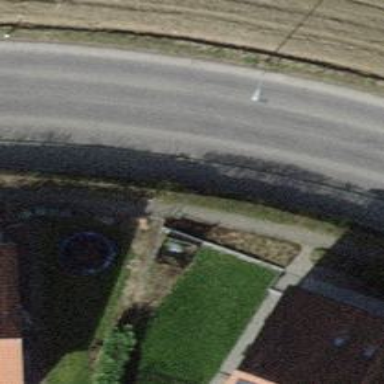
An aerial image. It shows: Hedge barrier.